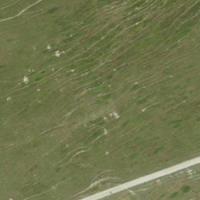
EUNIS habitat code: 26
Species observed at this site:
Bartsia alpina